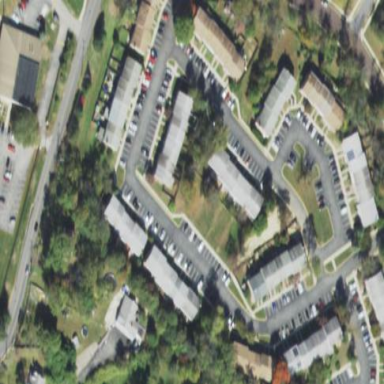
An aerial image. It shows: Street side parking area.